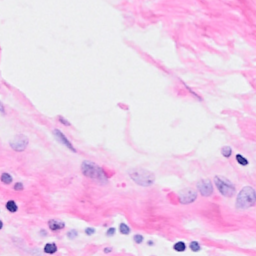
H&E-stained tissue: Breast